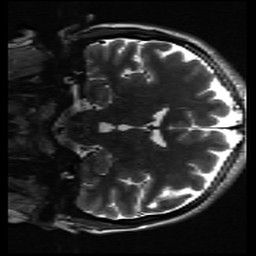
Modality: inplaneT2
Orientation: coronal